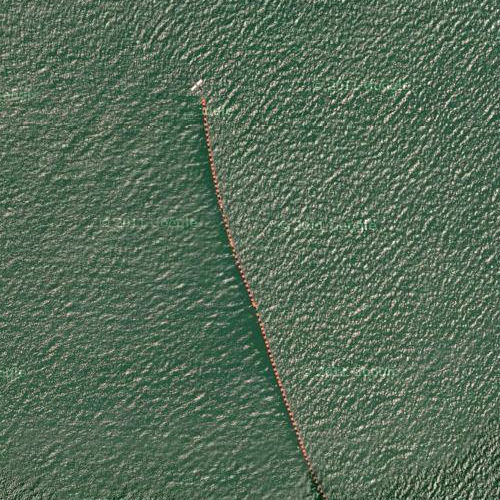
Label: sydney